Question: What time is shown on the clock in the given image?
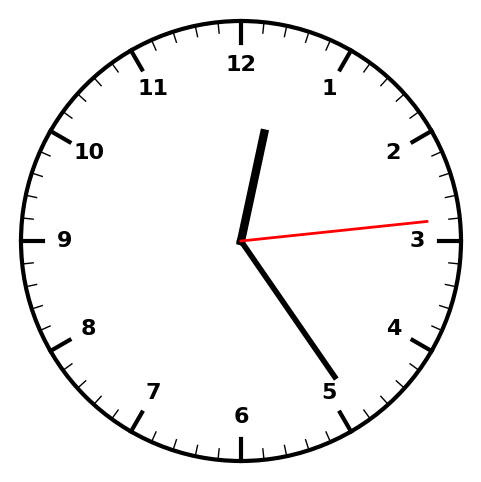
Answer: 12:24:14